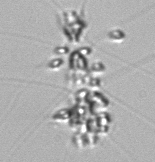
Label: Chaetoceros_didymus_TAG_external_flagellate